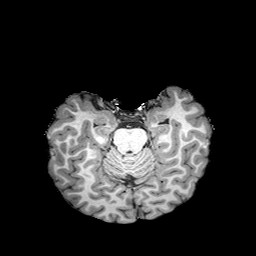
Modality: T1w
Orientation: coronal
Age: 25
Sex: male
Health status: healthy